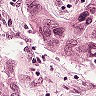
Metastatic tissue present: yes